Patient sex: M
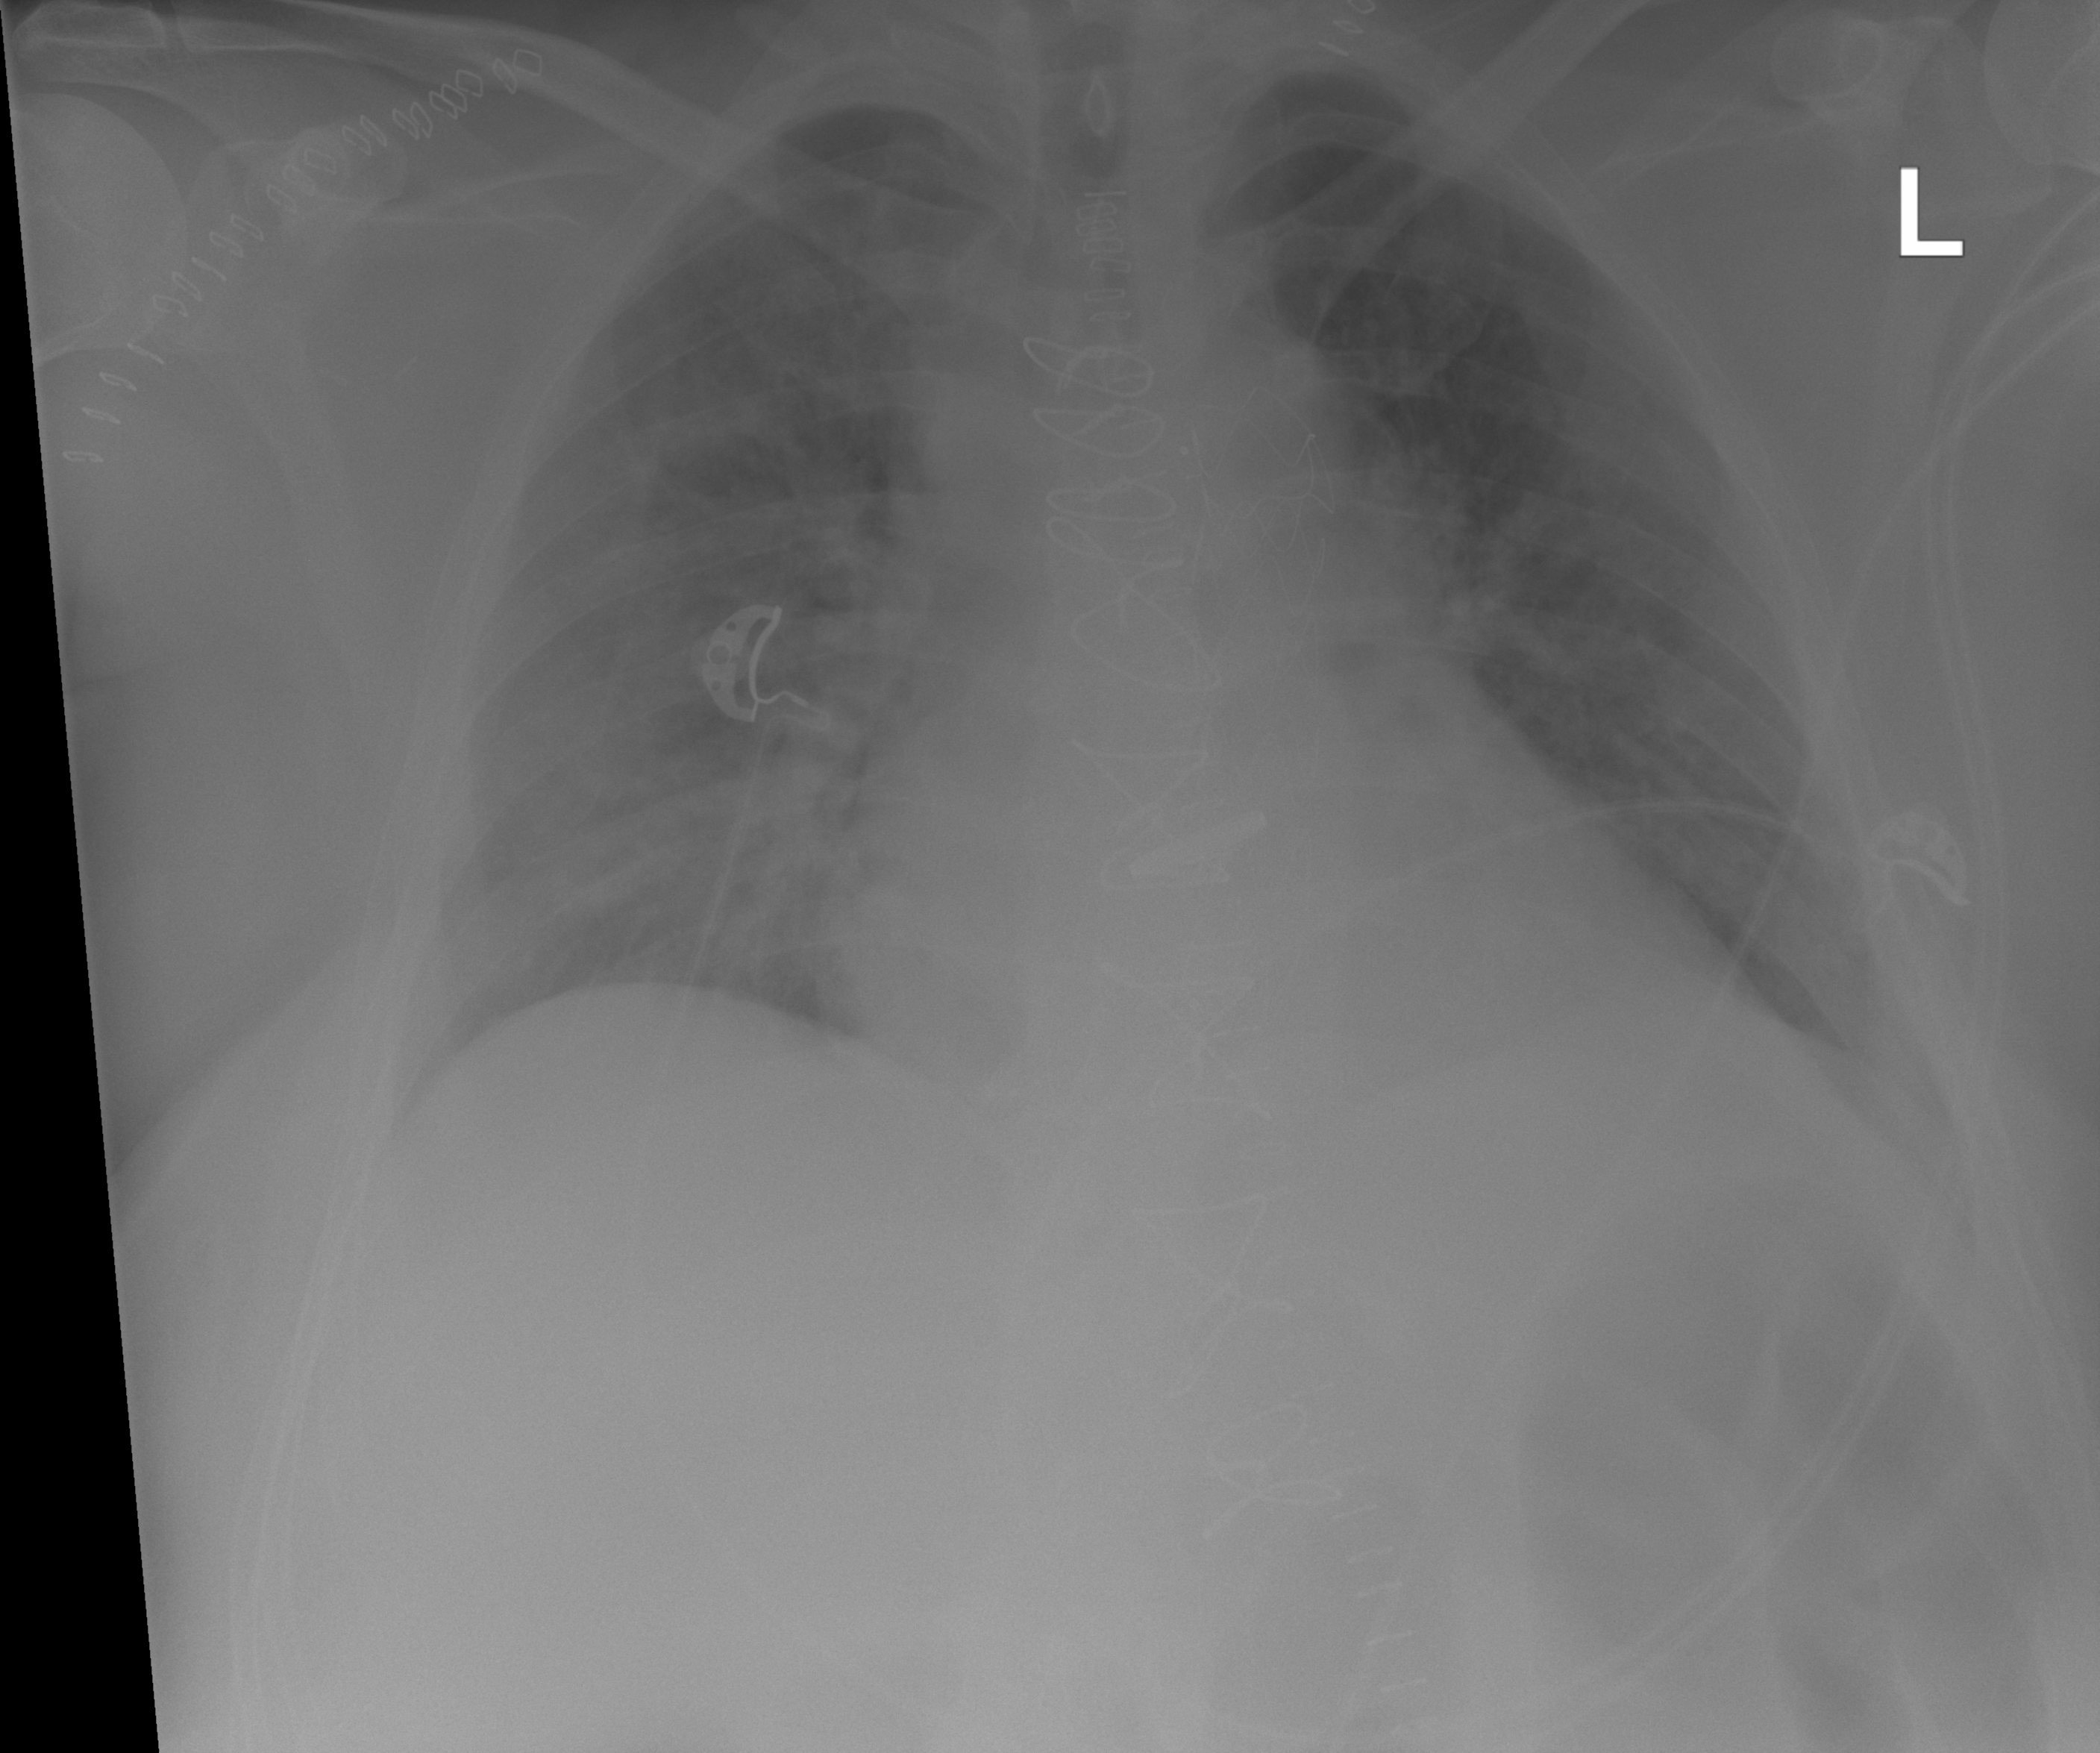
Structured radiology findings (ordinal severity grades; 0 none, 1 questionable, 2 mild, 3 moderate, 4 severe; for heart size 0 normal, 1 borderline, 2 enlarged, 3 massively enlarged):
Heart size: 0
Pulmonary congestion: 2
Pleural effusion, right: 0
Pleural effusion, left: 0
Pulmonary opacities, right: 2
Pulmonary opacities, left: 2
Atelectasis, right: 0
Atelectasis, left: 0